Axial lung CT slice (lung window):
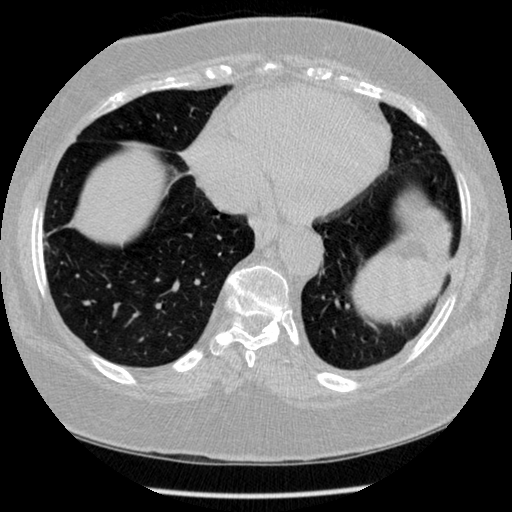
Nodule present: no